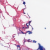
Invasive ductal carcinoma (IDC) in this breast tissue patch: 0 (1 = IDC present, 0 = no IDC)